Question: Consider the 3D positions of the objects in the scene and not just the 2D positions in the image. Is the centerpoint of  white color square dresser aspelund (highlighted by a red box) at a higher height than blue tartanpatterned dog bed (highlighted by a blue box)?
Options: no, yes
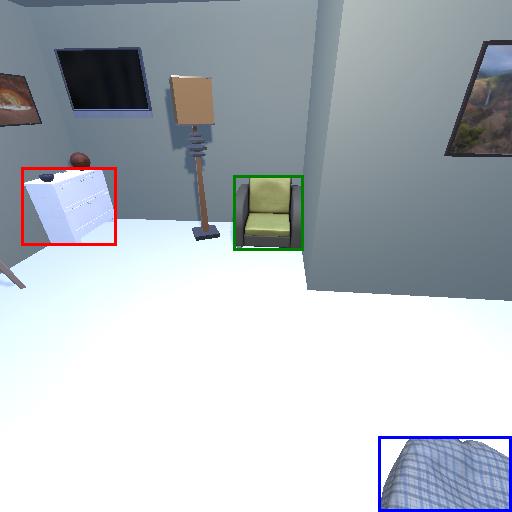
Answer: no